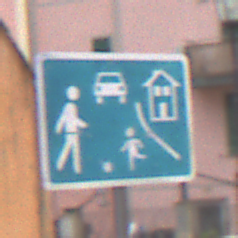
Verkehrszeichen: BeginnVerkehrsberuhigterBereich
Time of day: Midday
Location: Outdoor (Urban)
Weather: Overcast
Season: NotSpecified
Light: Natural